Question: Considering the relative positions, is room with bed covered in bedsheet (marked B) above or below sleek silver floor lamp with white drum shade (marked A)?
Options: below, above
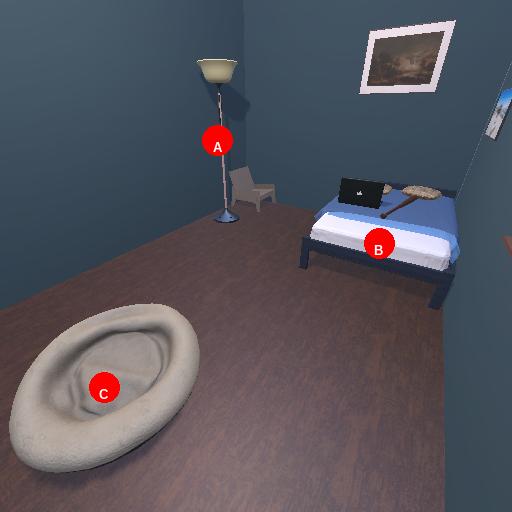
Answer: below